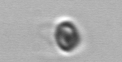
Label: flagellate